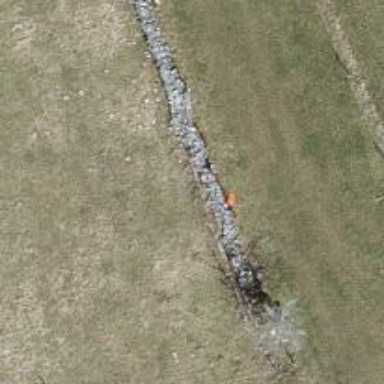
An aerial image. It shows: Pole supporting roof covering pipeline marker.